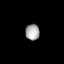
Tissue: lung
Cell type: Endothelial cells
Senescence score: 0.6747
Nuclear area (px): 220
Mean DAPI intensity: 167.623